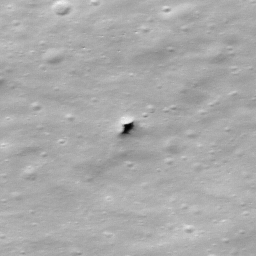
Pit: Stevinus 6
Host crater: Stevinus
Host type: impact_melt
Lunar coordinates: latitude -32.383, longitude 54.658